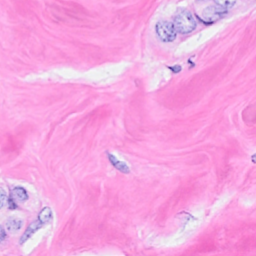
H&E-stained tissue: Breast